Interaction volume radius: 5 \u00c5
Interaction volume height: 10 \u00c5
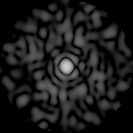
Disorder parameter: 0.7684